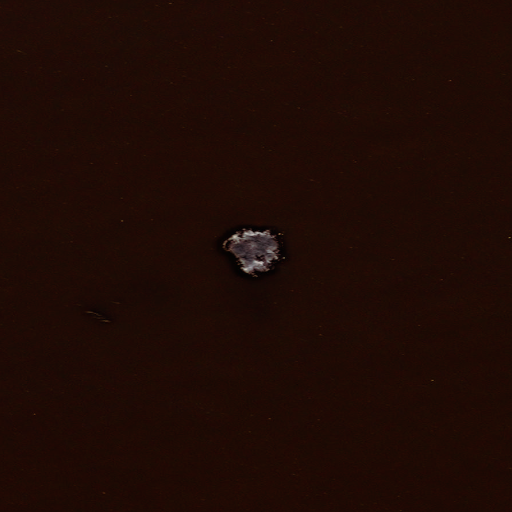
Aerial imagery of island in Alaska named Cascade Rock containing only unknown